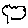
Label: tree